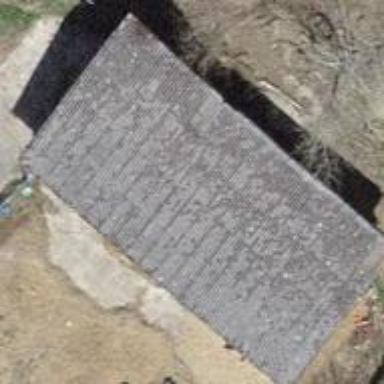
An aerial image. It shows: Farm building.